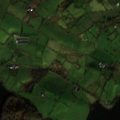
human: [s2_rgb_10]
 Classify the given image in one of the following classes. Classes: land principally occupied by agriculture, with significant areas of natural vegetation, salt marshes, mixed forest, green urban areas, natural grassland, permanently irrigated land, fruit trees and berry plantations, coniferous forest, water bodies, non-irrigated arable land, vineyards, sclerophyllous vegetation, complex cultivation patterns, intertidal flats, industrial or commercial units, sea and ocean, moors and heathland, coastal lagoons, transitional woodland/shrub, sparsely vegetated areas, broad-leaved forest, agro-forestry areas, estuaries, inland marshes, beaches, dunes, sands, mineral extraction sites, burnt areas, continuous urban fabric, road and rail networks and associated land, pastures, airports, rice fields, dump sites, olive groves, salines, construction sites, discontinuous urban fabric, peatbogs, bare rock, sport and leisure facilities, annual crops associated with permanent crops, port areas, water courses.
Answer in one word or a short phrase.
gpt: pastures, land principally occupied by agriculture, with significant areas of natural vegetation, water bodies